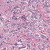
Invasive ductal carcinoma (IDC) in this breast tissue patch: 1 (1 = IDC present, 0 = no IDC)